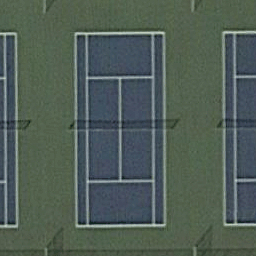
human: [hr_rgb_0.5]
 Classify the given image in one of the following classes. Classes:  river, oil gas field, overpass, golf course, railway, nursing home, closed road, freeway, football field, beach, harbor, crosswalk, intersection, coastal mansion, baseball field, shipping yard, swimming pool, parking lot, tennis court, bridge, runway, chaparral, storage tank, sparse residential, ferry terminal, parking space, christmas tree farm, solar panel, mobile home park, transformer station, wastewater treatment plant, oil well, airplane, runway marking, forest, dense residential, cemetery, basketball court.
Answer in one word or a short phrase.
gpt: tennis court